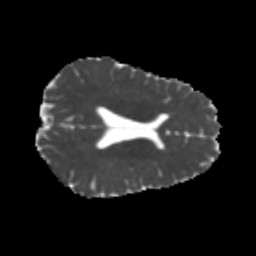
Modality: MD
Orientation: axial
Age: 21
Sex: male
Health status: healthy
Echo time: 0.074 s